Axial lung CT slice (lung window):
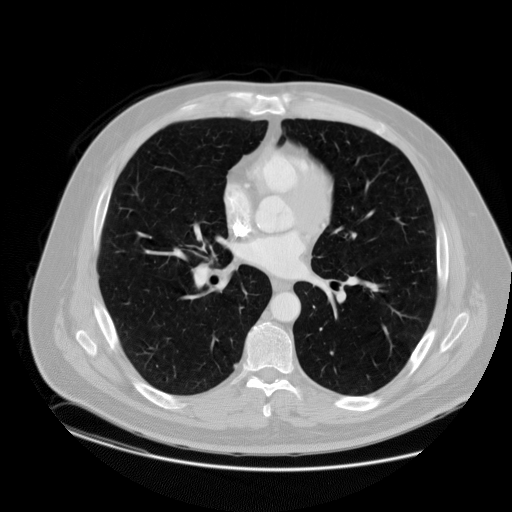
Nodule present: no